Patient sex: M
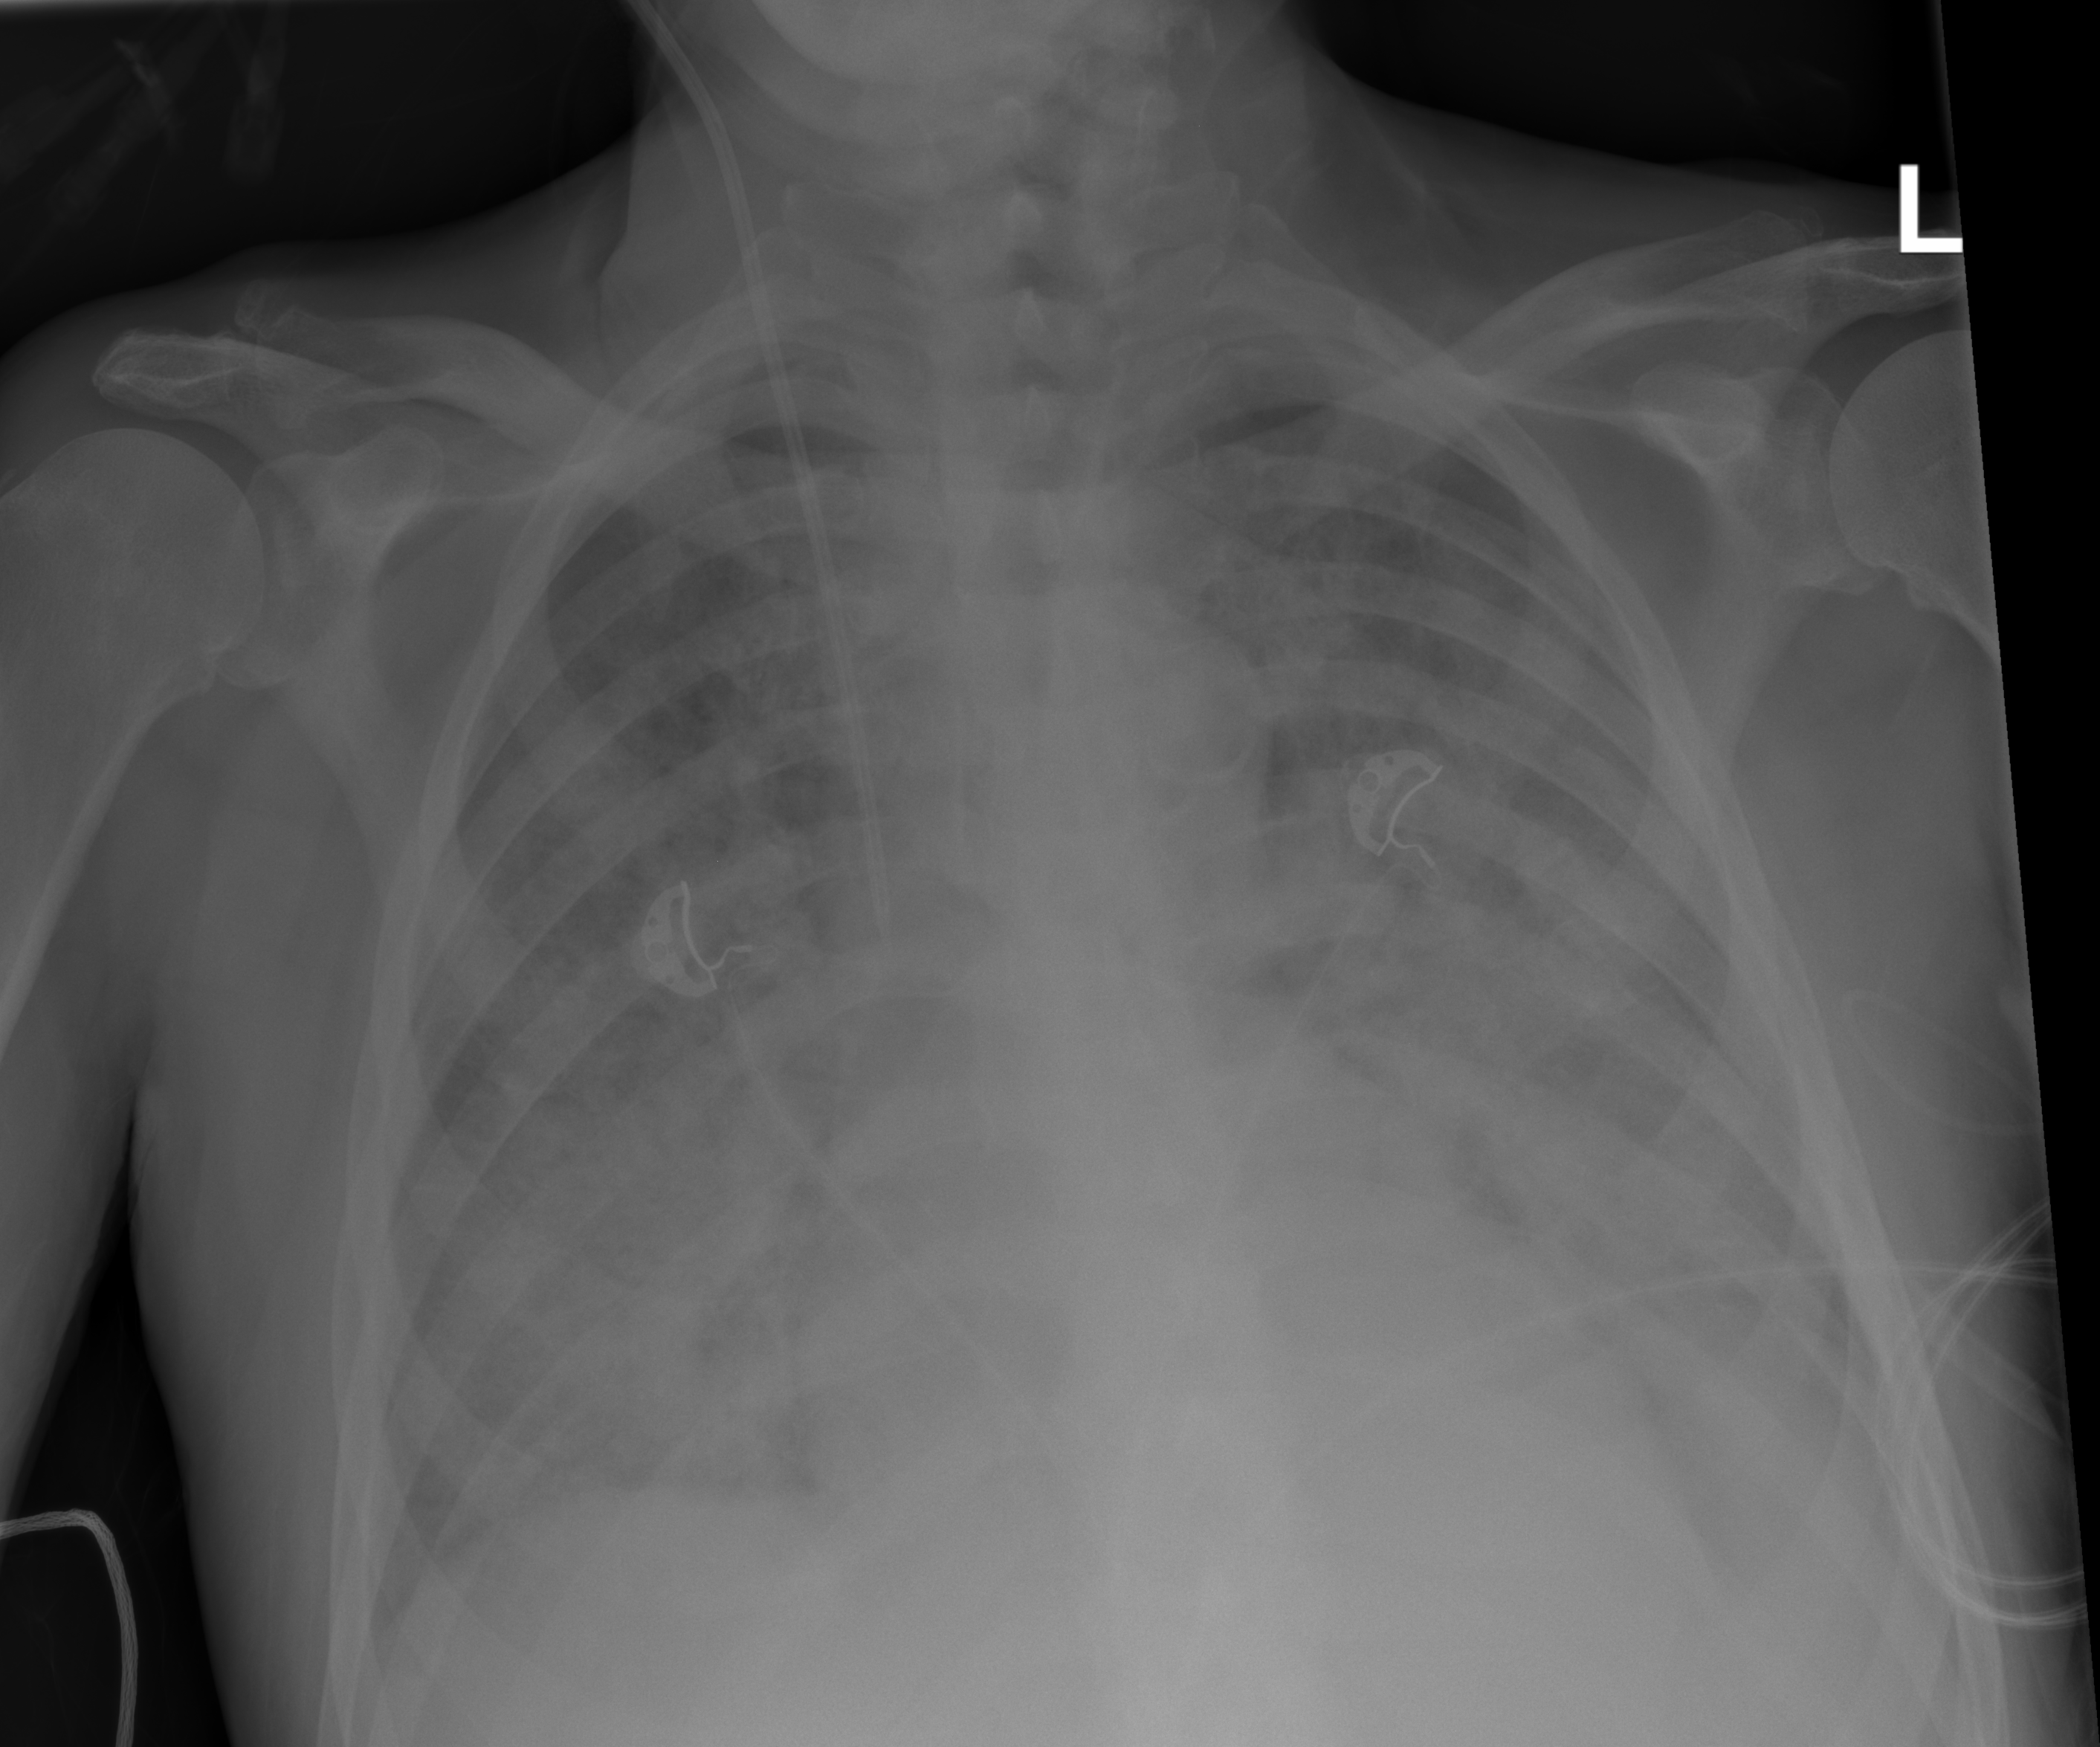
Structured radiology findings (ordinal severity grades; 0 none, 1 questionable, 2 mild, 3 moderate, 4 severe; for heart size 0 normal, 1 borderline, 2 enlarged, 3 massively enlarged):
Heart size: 2
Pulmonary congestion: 3
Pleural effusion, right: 1
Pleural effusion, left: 2
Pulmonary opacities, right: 2
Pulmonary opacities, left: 3
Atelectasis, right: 2
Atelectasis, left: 3